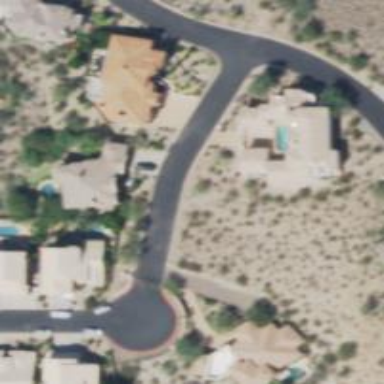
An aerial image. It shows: Asphalt road in residential area.